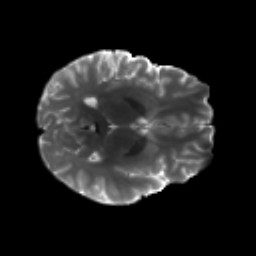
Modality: T2w
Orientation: axial
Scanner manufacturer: siemens
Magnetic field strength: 3 T
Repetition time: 4.16 s
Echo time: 0.0806 s